Field crop: maize
Growth stage: 1
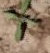
Species: atriplex